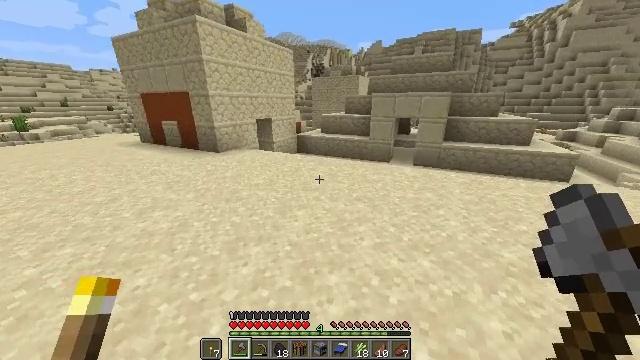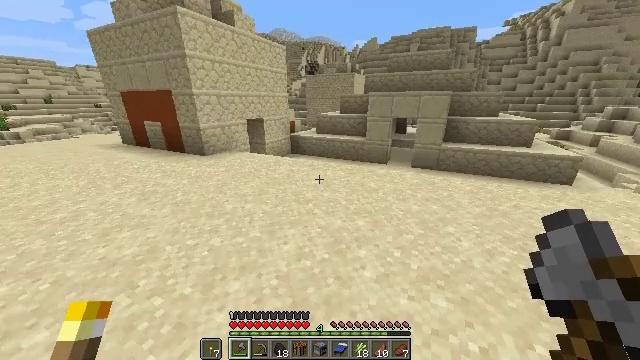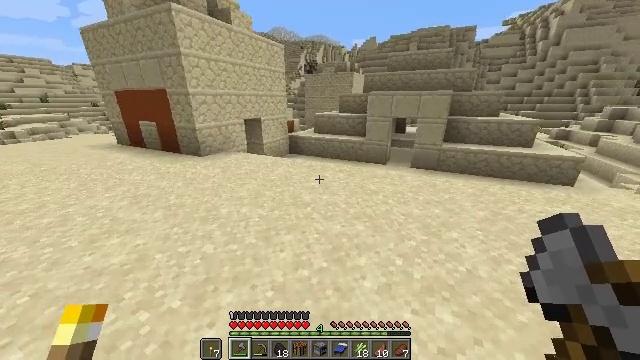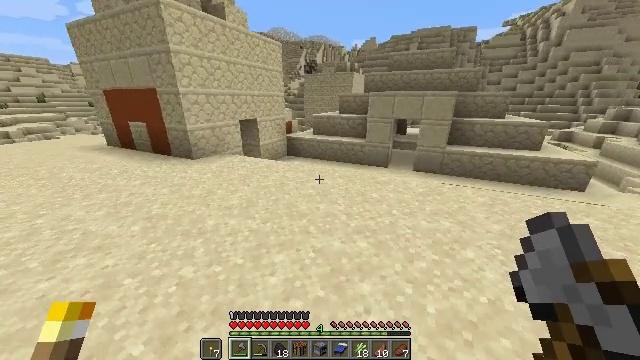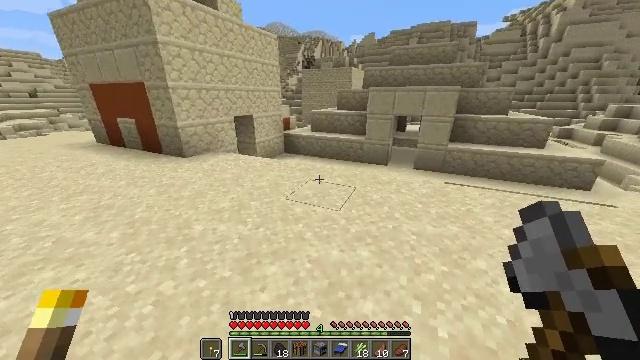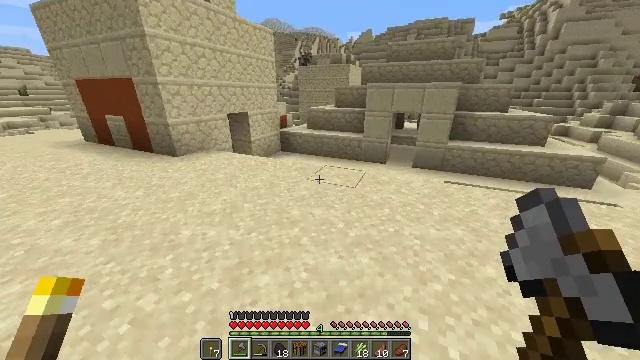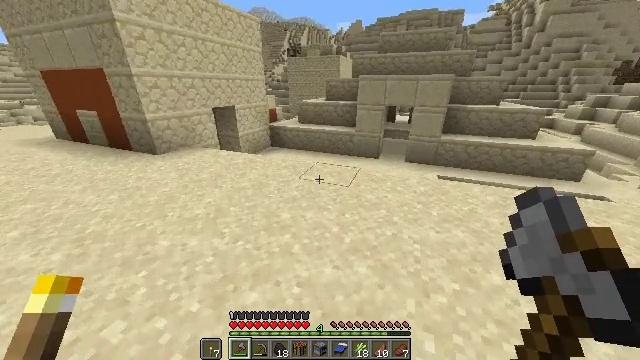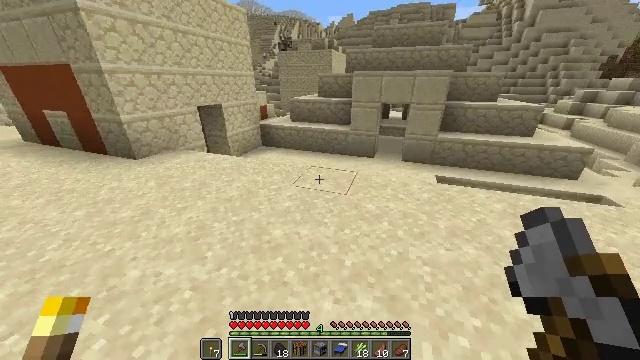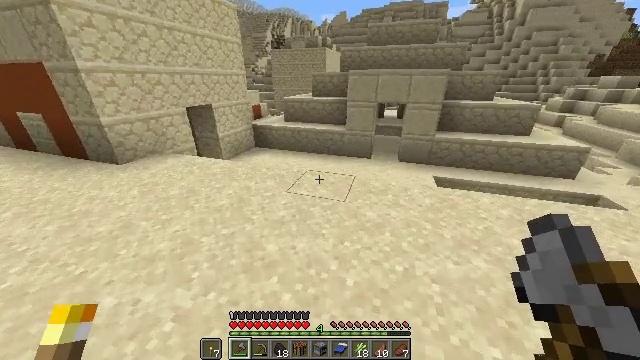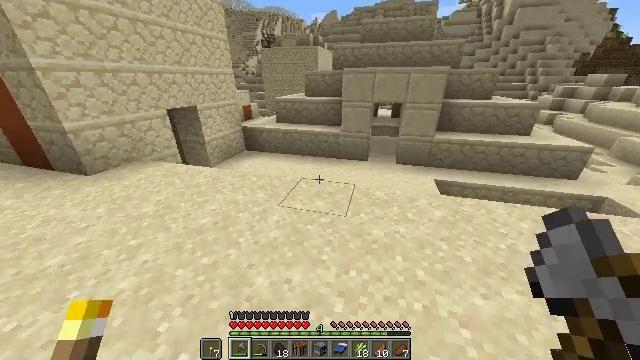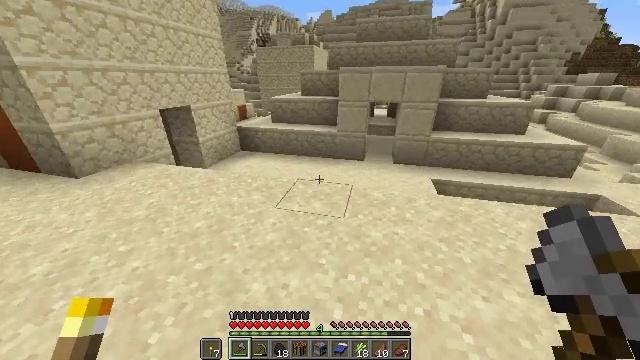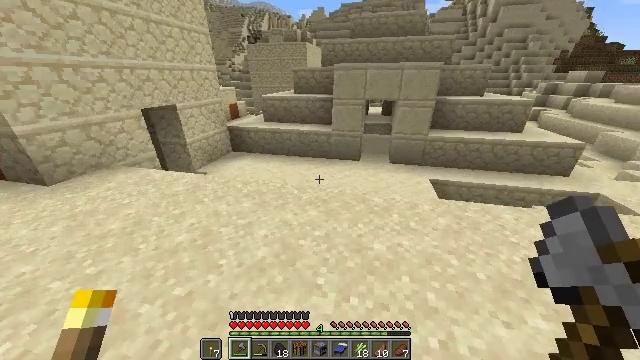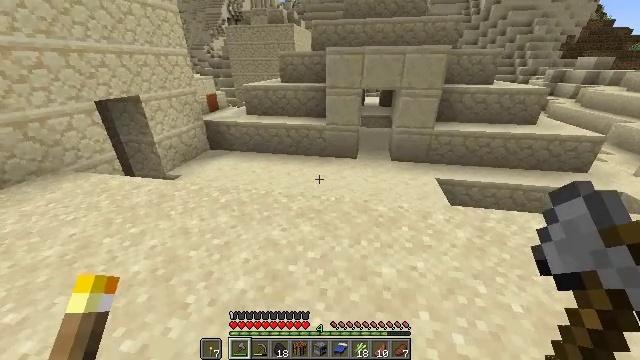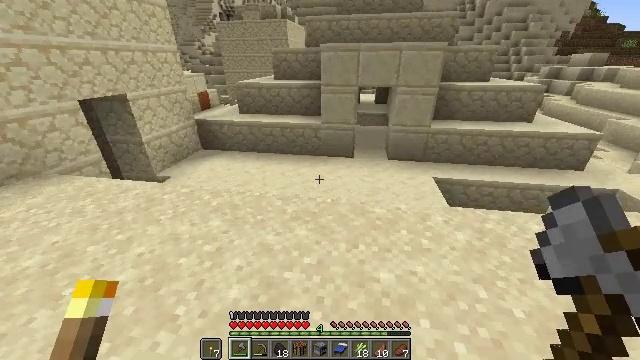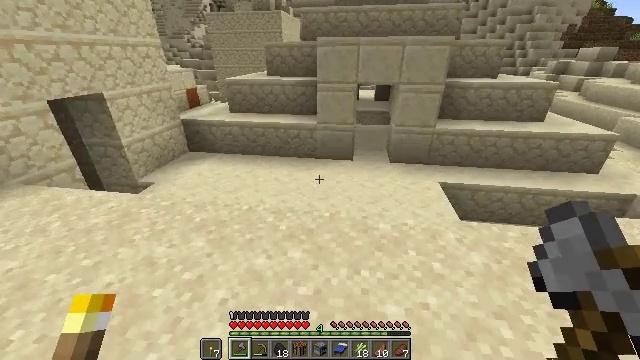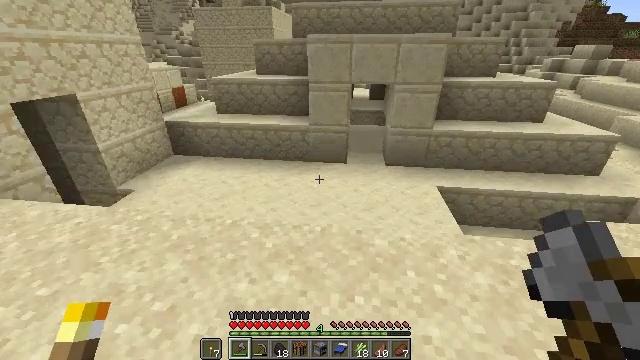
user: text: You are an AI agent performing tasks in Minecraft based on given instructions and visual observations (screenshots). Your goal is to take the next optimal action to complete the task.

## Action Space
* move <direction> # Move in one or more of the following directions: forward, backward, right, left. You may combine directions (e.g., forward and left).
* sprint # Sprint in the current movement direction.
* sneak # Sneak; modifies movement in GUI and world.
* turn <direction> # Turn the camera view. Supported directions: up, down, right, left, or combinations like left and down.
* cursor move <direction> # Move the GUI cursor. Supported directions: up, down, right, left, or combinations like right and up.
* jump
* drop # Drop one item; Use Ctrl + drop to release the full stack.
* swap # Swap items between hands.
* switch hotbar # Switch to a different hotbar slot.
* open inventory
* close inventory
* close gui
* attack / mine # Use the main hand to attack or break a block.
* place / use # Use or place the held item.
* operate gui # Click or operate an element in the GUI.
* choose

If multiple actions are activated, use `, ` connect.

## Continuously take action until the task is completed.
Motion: motion action
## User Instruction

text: Remove blue terracotta to use elsewhere.
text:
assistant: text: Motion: move forward, turn right
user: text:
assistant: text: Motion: move forward
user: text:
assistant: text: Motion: move forward
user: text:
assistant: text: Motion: move forward, turn down
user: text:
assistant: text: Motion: move forward
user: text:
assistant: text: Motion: move forward, turn right and down
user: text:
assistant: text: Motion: move forward, turn right
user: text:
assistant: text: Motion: move forward, turn right
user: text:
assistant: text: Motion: move forward, turn right
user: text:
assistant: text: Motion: move forward, turn right
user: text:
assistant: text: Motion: turn right
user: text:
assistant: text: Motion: move forward, turn right
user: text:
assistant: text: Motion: move forward, turn right
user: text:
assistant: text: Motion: move forward
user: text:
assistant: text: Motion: move forward and move right, turn right
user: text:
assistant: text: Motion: move forward and move right
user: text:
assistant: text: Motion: move forward and move right, turn right
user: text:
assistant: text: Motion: move forward and move right, turn right and up
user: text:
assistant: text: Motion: move forward, turn right and up
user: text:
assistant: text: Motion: move forward, turn up
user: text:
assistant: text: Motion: move forward, turn up
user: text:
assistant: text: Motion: move forward
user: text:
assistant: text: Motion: move forward
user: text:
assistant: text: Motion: move forward
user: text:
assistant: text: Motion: move forward
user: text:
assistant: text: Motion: move forward
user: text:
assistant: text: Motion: move forward
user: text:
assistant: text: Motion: move forward
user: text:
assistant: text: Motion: move forward
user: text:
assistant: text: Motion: move forward